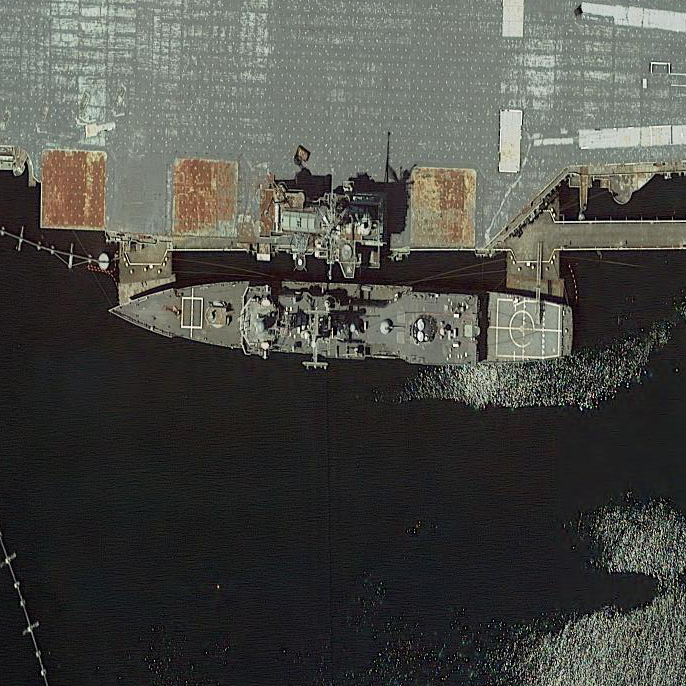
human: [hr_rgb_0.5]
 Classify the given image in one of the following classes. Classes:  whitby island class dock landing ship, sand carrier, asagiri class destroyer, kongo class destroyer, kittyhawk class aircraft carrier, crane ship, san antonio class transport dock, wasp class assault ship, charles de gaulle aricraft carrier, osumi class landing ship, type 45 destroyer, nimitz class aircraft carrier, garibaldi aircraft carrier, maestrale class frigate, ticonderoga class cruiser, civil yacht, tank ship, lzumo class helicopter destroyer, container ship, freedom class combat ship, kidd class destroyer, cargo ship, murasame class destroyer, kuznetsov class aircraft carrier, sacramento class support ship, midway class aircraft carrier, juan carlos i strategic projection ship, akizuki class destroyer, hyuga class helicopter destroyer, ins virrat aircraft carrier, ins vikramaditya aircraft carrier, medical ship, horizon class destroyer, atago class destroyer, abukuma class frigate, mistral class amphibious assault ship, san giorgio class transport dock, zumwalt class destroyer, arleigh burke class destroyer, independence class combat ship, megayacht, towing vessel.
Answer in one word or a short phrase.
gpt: Ticonderoga class cruiser